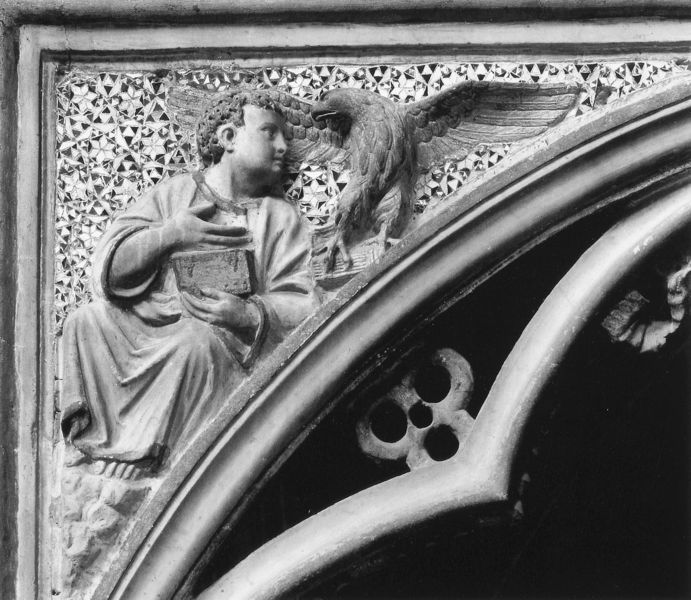
Titel: Altarziborium
Künstler: Arnolfo di Cambio
Standort: Rom, S. Cecilia in Trastevere (EU - I - Latium)
Schlagwörter: adler, flügel, fenster, profil, tür, blick, ornament, band, federn, johannes, stein, gitter, gotik, engel, skulptur, relief, ecke, bogen, buch, sterne, gespreizt, krallen, mosaik, zwickel, junger mann, rosette, mittelalter, romanik, greifvogel, schwingen, heilige schrift, sechseck, romanisch, verkündung, sitzten, evangelist, evangelium, wissen, sechszack, schechseck